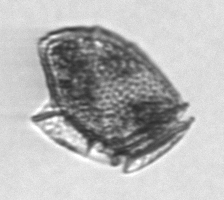
Label: Dinophysis_norvegica